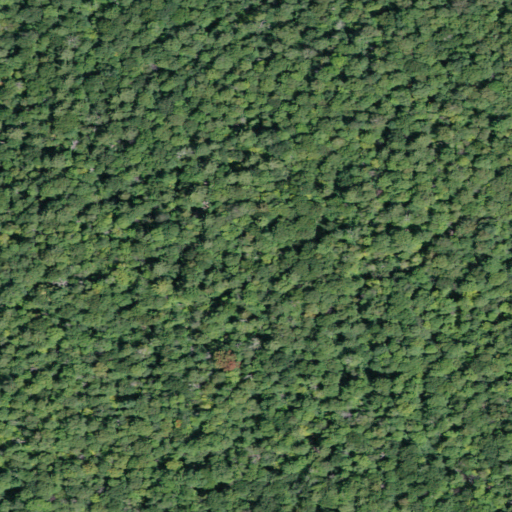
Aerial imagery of mountain in New York named Fox Hill containing deciduous forest and mixed forest